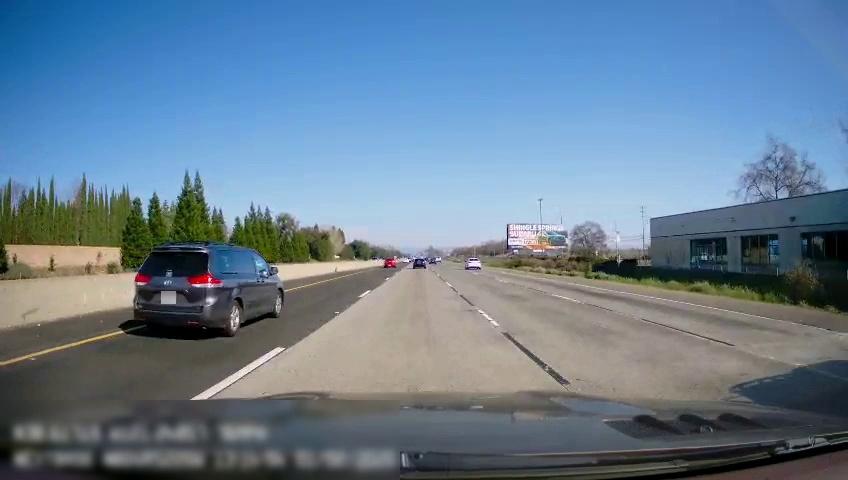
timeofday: Day
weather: Sunny
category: Drivable Space
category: Vehicles | SUV
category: Vehicles | Car
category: Vehicles | Car
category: Vehicles | Car
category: Lanes | Current Lane
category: Lanes | Current Lane
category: Lanes | Current Lane
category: Lanes | Alternate Lane
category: Lanes | Alternate Lane